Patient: sex M, age 57
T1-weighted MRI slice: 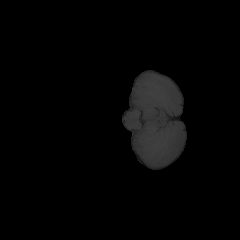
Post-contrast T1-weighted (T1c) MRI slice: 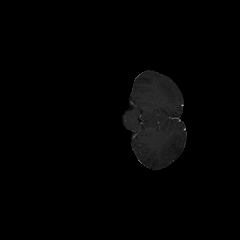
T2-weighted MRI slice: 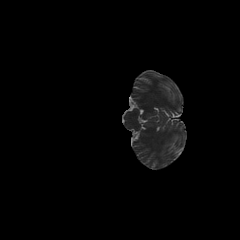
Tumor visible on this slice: no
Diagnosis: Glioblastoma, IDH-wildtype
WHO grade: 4